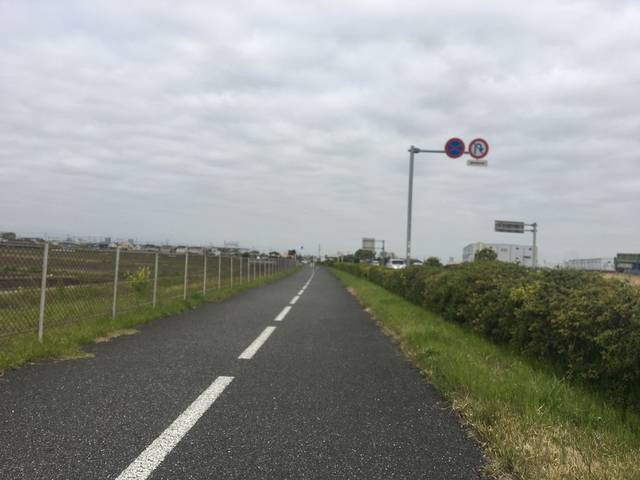
Region: Japan
Coordinates: 35.848, 139.572